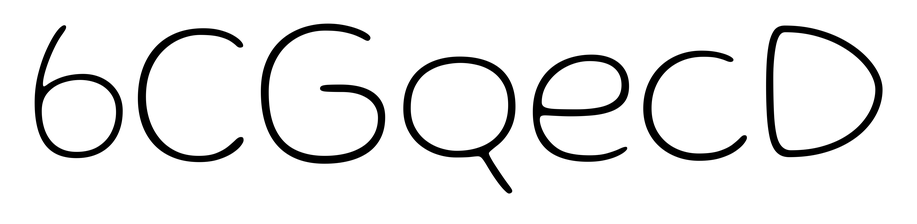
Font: Gluten_Thin